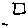
Label: square